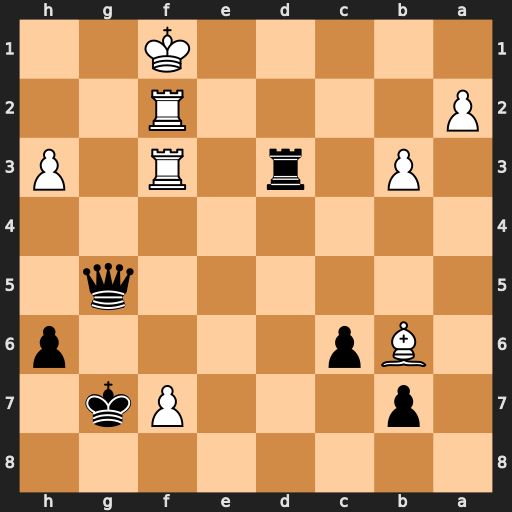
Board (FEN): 8/1p3Pk1/1Bp4p/6q1/8/1P1r1R1P/P4R2/5K2
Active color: b
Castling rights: -
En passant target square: -
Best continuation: Rd1+ Ke2 Qd2#